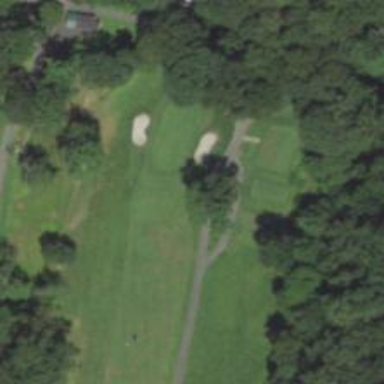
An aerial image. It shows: Path used for both walking and golf.